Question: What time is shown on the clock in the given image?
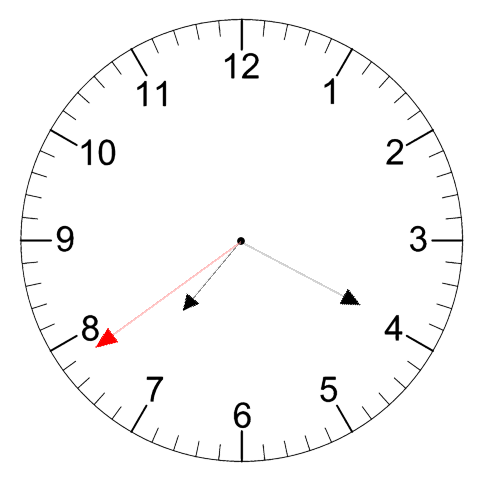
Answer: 07:19:39